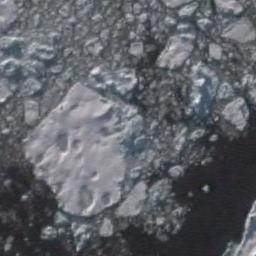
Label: sea_ice